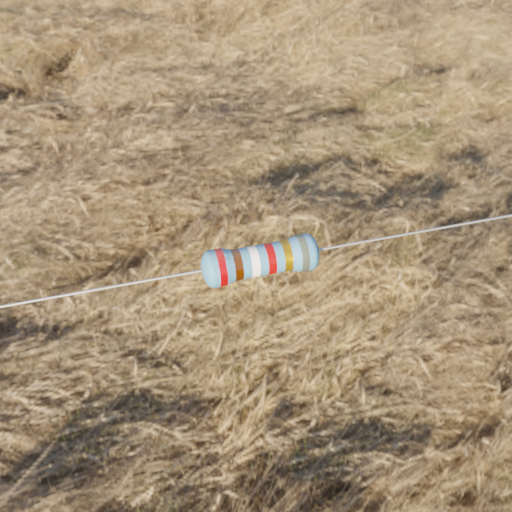
Resistor colour bands (in order): red, brown, white, red, gold, gray